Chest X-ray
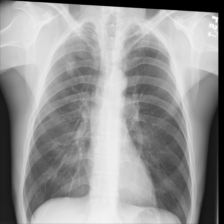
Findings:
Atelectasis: negative
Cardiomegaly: negative
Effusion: negative
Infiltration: negative
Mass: negative
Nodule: negative
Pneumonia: negative
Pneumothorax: negative
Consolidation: negative
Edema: negative
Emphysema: negative
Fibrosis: negative
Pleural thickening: negative
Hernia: negative